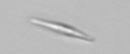
Label: pennate